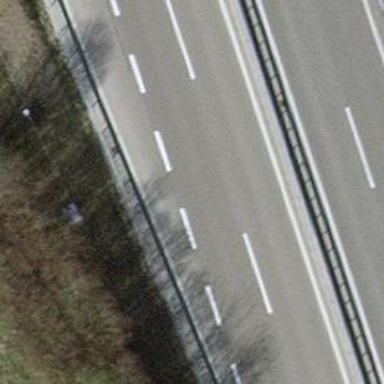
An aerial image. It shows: Asphalt trunk highway designated as motorroad.